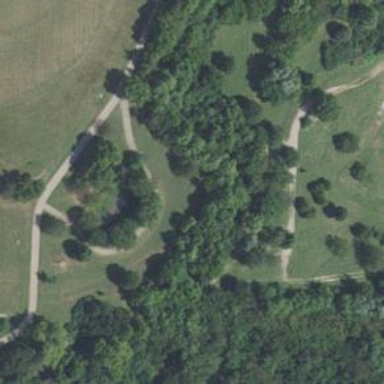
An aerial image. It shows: Disc golf tee.